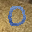
Label: 0